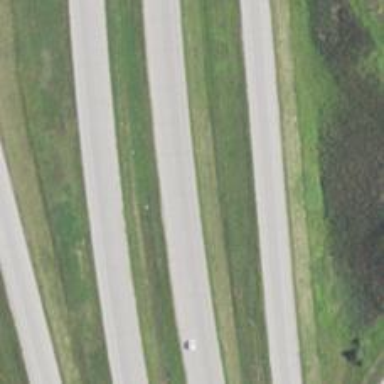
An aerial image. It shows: Asphalt motorway.